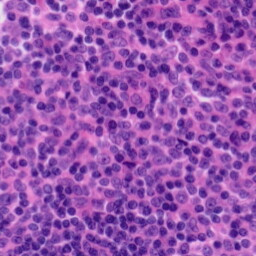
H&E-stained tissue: Tonsil